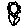
Label: flower